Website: apple
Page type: customer-info-address
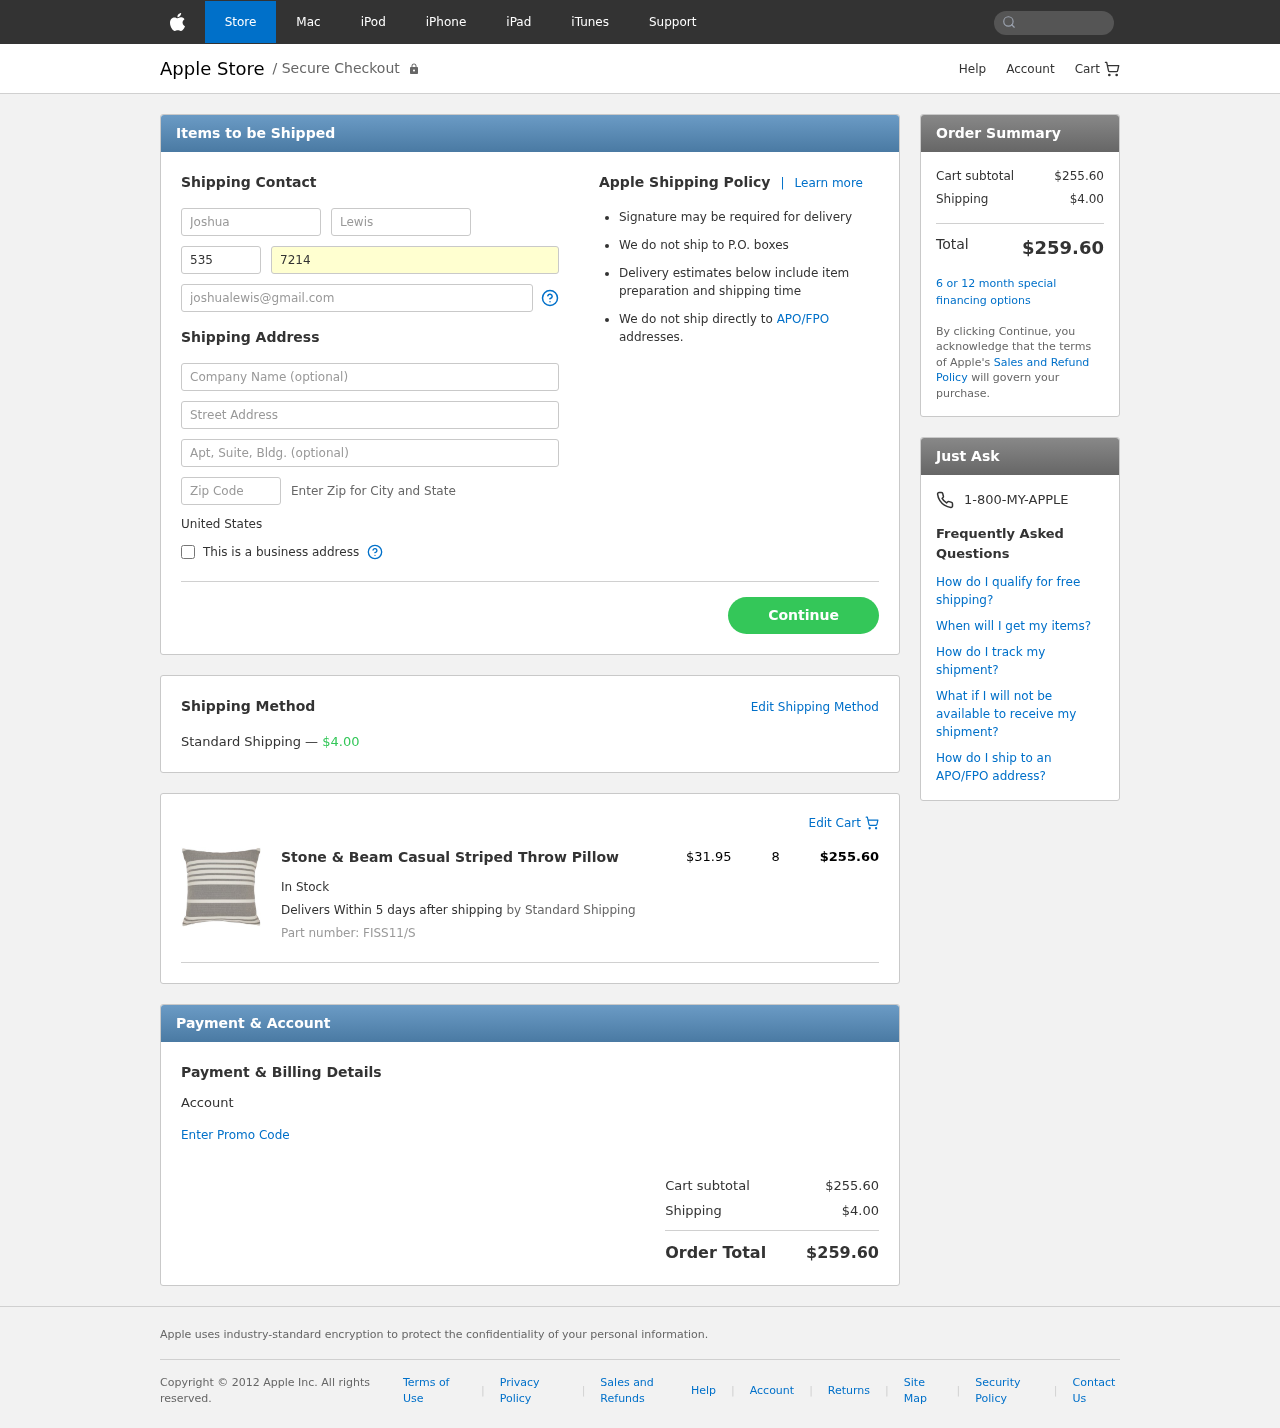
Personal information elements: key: PII_COUNTRY
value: United States
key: PII_FIRSTNAME
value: Joshua
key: PII_LASTNAME
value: Lewis
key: PII_PHONE_AREA
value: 535
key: PII_PHONE_LINE
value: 7214
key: PII_EMAIL
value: joshualewis@gmail.com
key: PII_STREET
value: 80478 Erica Prairie
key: PII_POSTCODE
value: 42496
Product elements: key: PRODUCT1_NAME
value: Stone & Beam Casual Striped Throw Pillow
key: PRODUCT1_PRICE
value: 31.95
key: PRODUCT1_QUANTITY
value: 8
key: PRODUCT1_SKU
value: FISS11/S
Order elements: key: ORDER_SHIPPING_COST
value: $4.00
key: ORDER_ITEM_TOTAL
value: $255.60
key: ORDER_SUBTOTAL
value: $255.60
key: ORDER_TOTAL
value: $259.60